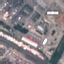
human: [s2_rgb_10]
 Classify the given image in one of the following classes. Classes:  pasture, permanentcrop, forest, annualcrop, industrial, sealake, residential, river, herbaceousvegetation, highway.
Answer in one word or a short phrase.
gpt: Industrial